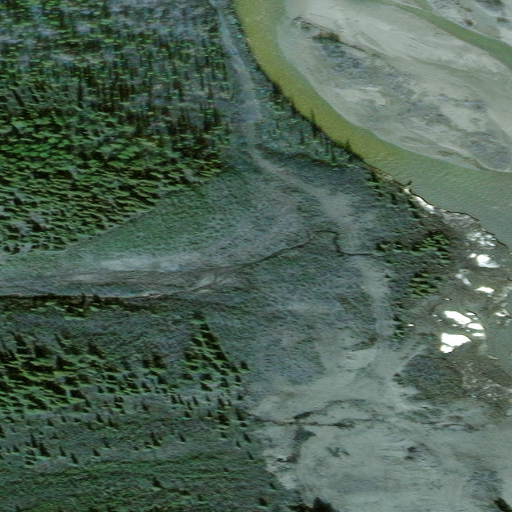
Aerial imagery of valley in Alaska named Buckeye Gulch containing only unknown